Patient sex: M
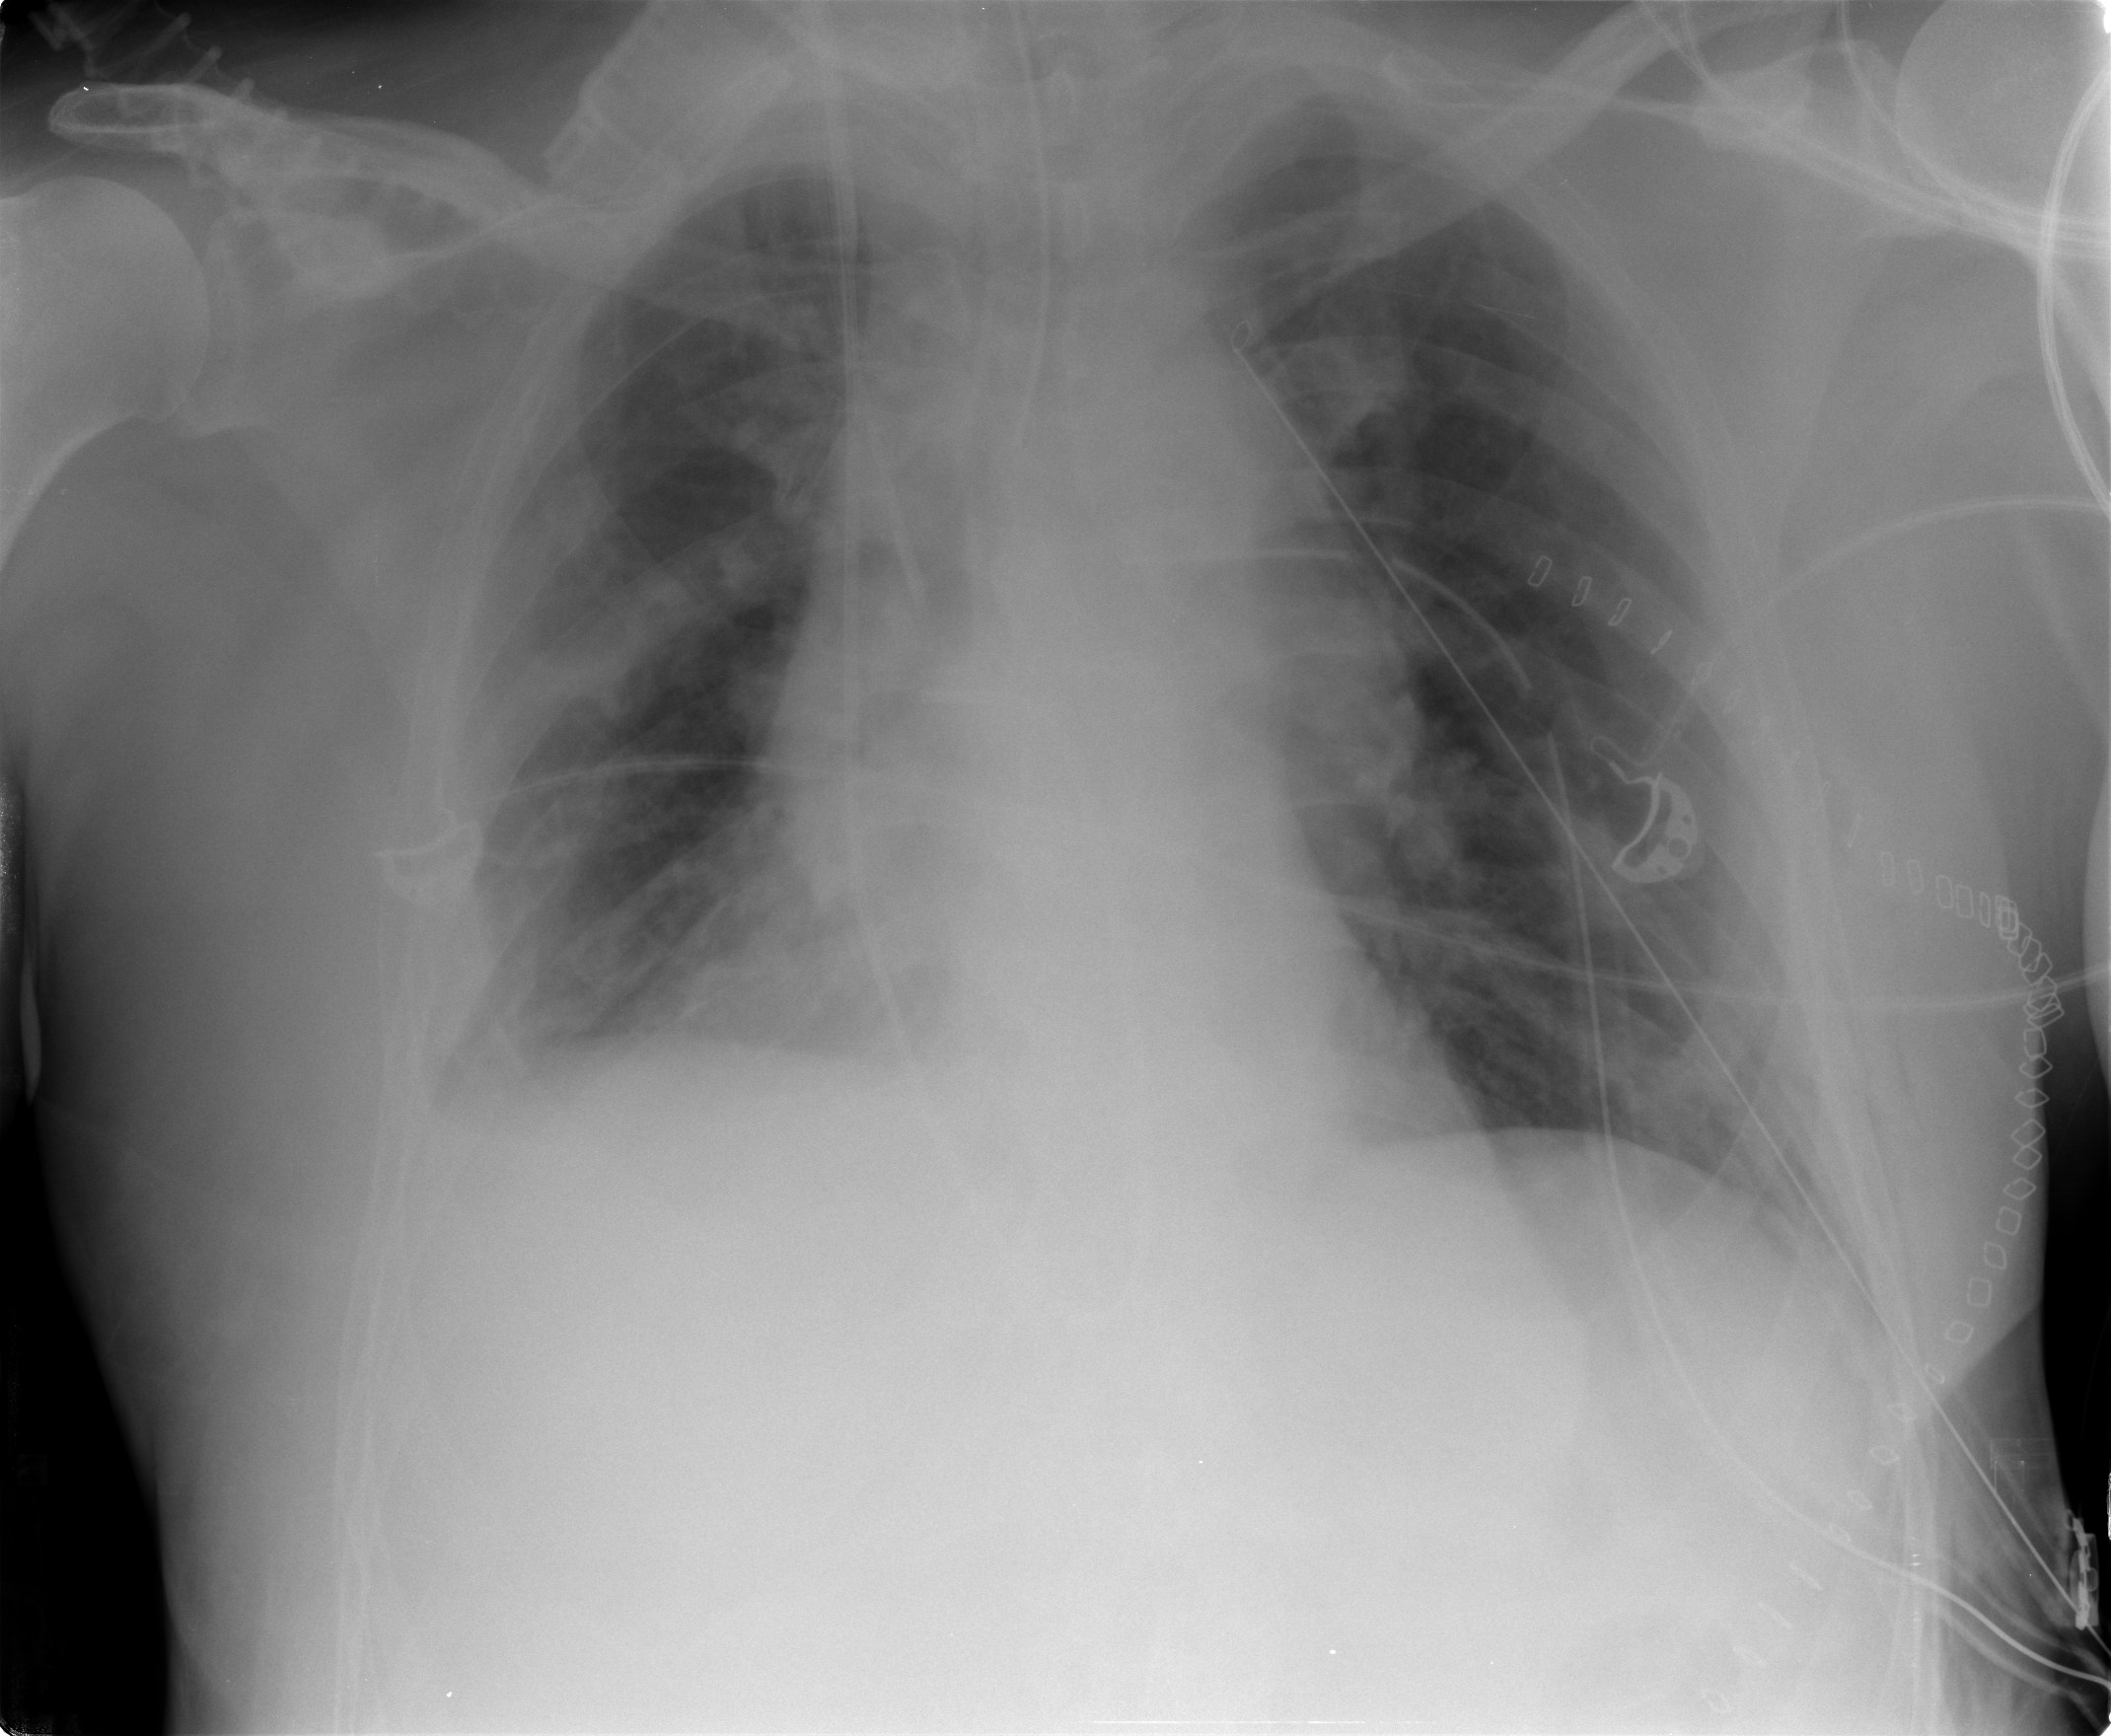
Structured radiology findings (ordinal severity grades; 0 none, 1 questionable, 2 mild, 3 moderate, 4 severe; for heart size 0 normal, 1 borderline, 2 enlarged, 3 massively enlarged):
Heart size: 2
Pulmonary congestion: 2
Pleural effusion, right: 1
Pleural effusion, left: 2
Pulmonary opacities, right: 0
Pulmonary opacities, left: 0
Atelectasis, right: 2
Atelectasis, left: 2